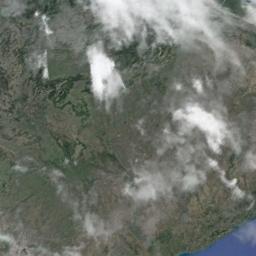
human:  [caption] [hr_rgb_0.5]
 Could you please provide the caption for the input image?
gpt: A thin cloud floats on the sea .

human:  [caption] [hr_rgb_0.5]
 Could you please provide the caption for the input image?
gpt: The white cloud is above green land and blue sea .

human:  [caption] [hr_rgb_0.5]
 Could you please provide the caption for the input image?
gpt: The stratocumulus are located above the land covered by some vegetation .

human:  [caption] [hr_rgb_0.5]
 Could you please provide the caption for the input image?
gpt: Sparse white clouds on green land and blue sea .

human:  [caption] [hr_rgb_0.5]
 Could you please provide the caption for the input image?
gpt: There are some gauzy white clouds over a plain .